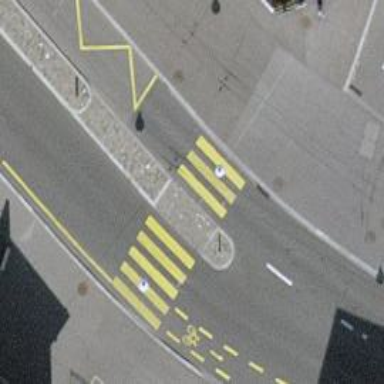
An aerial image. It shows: Marked zebra crossing with island.